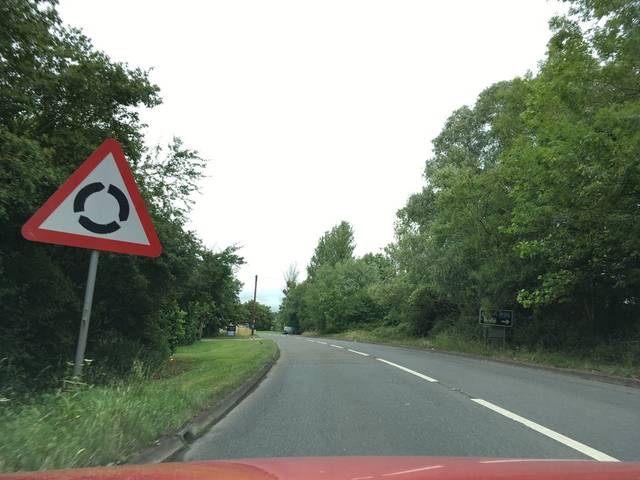
Region: United Kingdom
Coordinates: 52.032, -2.162